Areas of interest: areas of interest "Parking Lot"
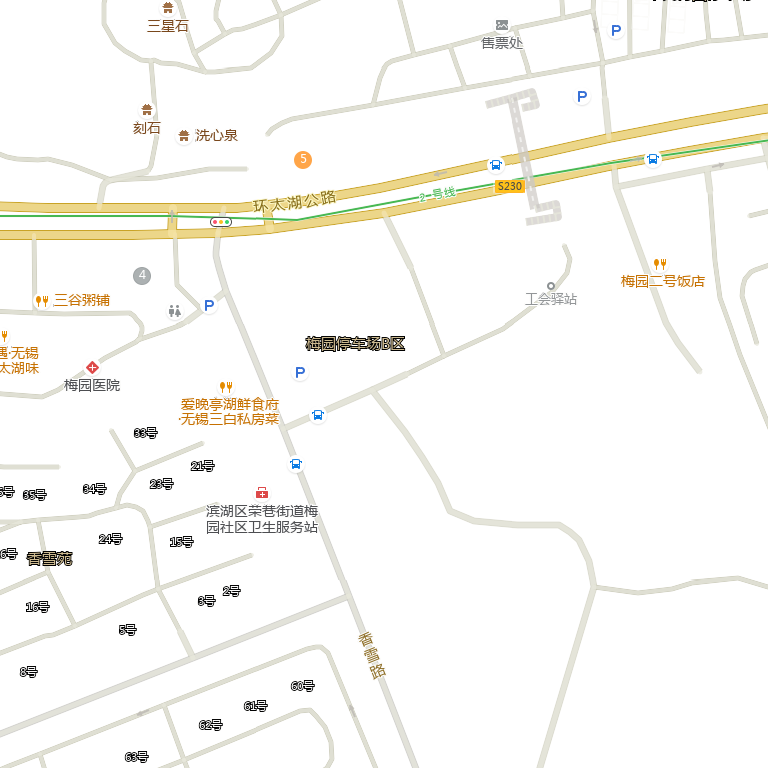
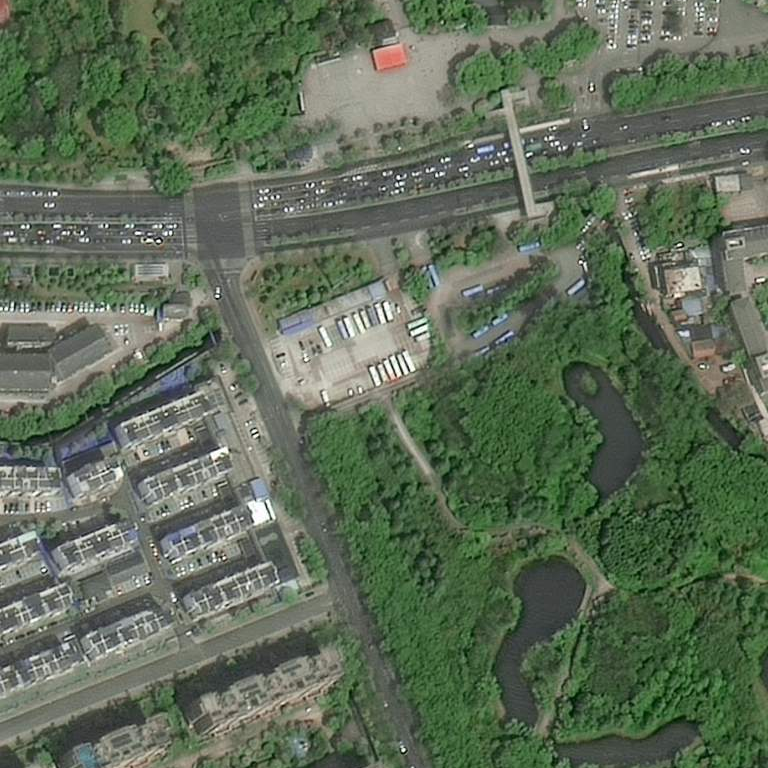